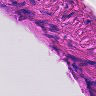
Metastatic tissue present: no